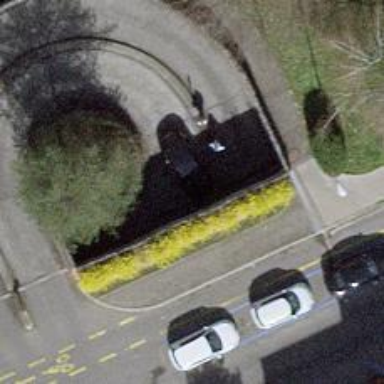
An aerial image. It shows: Parking entrance.